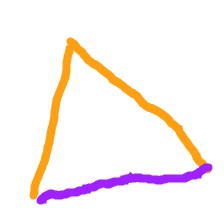
Shape: triangle